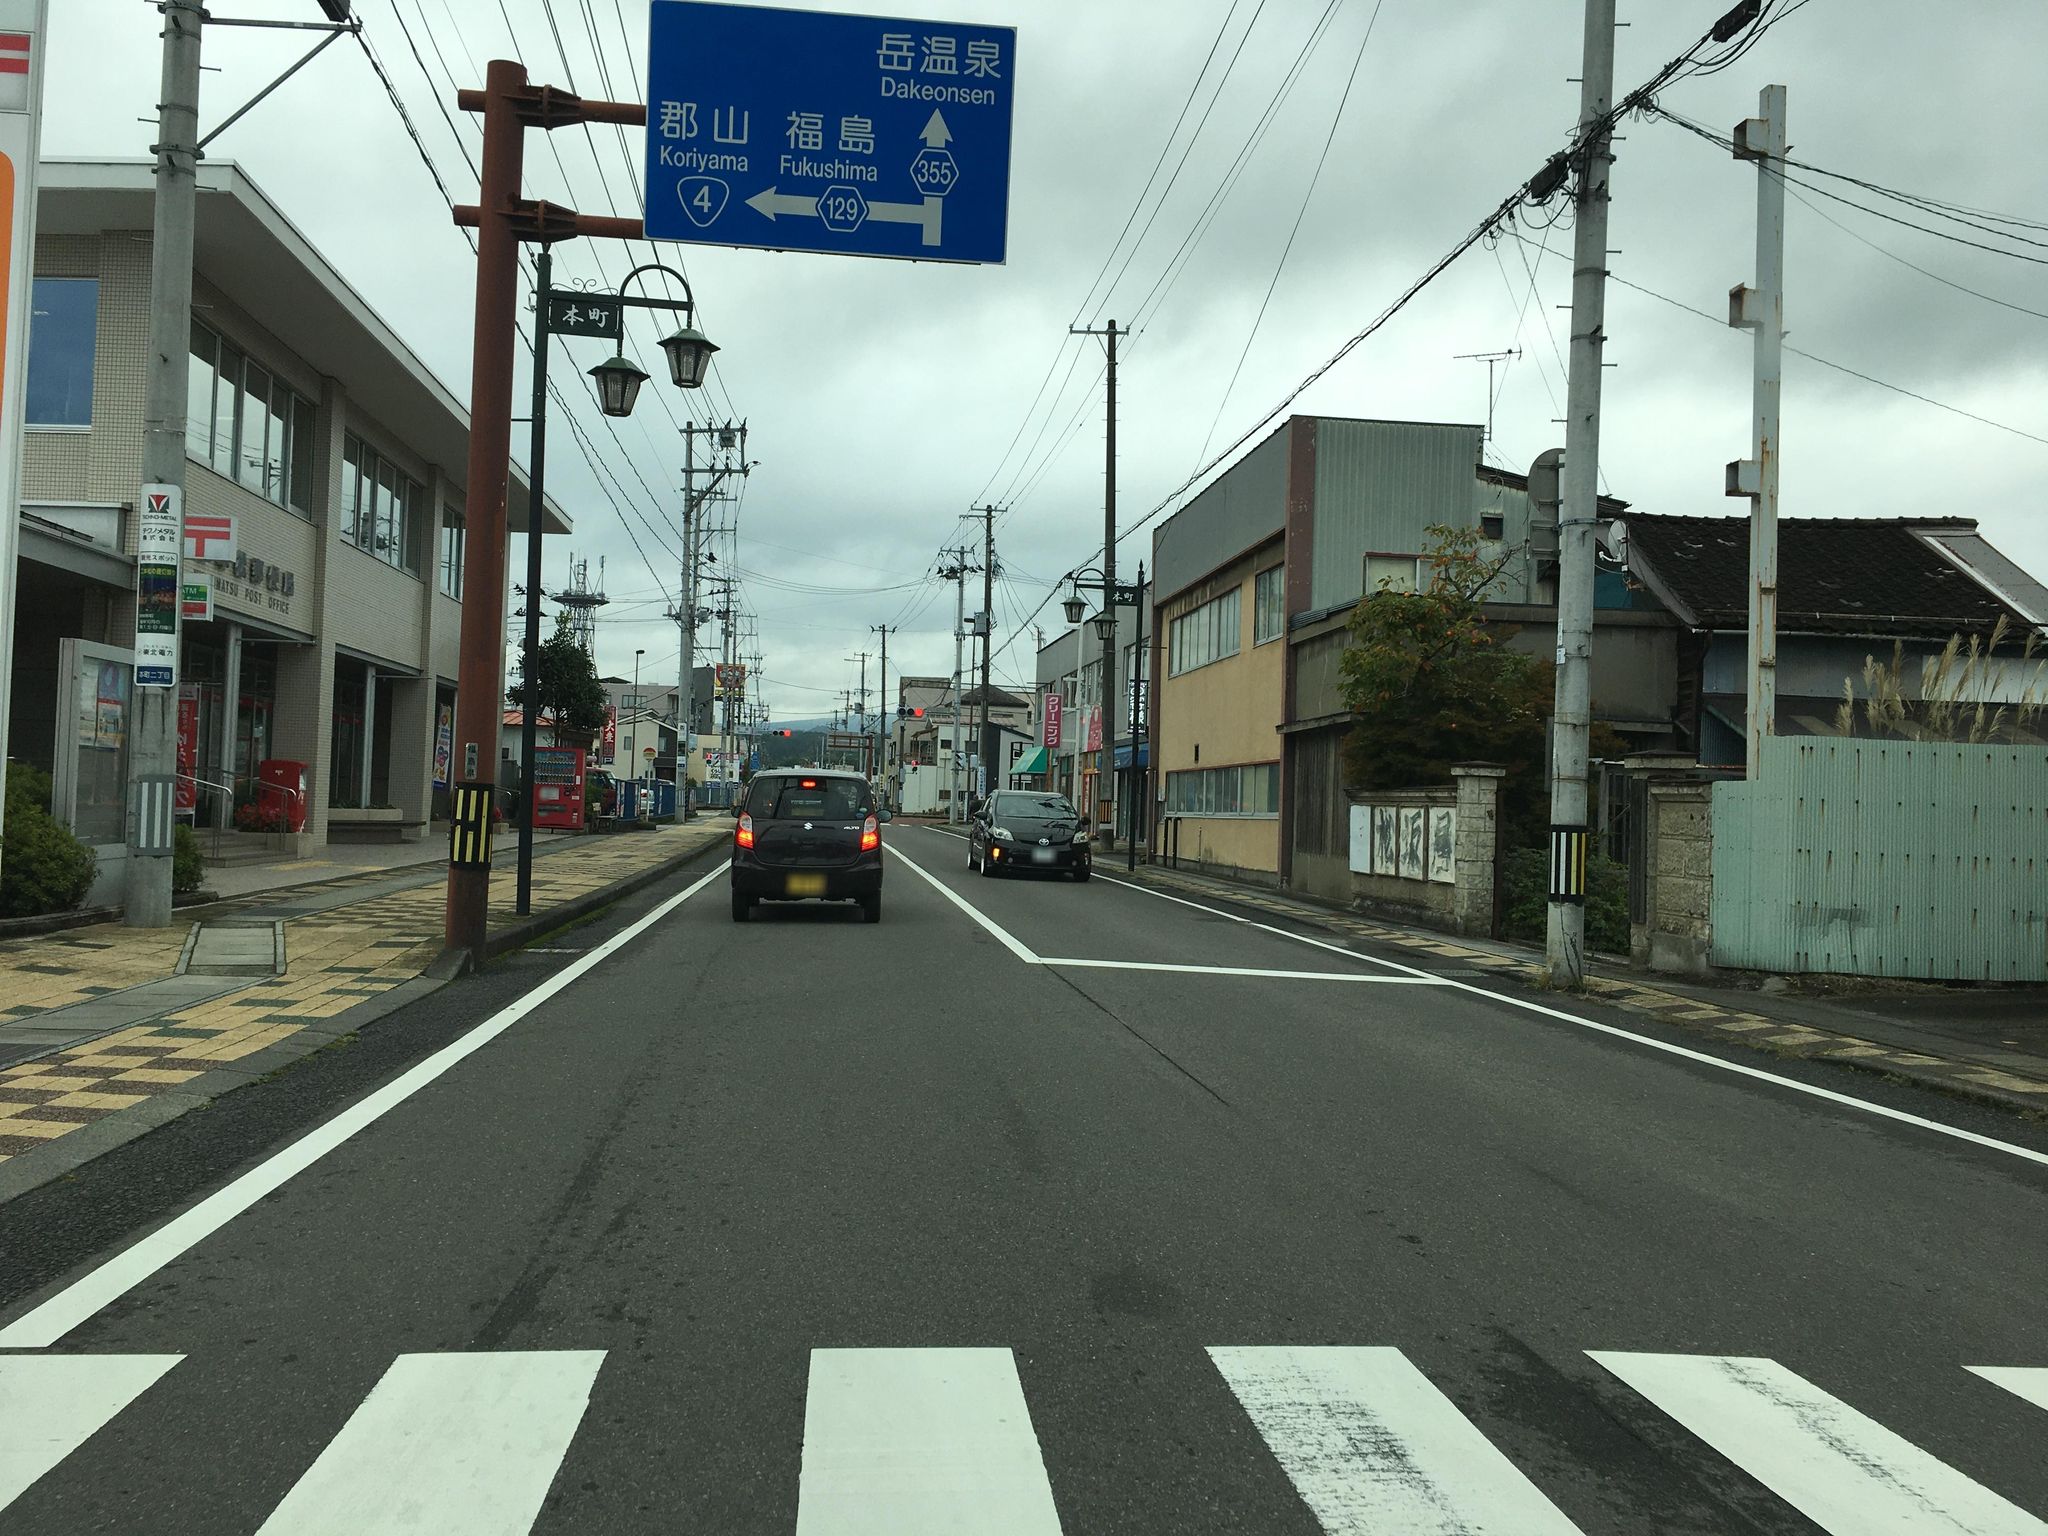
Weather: cloudy
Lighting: day
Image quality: good
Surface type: driving surface
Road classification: secondary
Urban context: suburban or peri-urban
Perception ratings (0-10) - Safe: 3.32, Lively: 7.43, Beautiful: 0.66, Boring: 2.81, Depressing: 3.71, Wealthy: 2.32